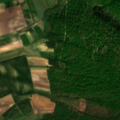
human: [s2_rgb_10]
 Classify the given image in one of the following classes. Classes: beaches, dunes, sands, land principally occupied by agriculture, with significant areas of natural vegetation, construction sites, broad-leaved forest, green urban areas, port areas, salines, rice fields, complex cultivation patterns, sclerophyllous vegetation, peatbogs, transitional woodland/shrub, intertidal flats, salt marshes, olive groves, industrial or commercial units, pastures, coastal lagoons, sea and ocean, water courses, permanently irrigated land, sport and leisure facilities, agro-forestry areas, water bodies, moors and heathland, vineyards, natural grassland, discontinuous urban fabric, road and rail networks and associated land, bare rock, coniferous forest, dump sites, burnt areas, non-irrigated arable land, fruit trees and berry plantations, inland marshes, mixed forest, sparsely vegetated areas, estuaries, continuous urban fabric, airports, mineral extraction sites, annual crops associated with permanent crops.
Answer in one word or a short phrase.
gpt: non-irrigated arable land, land principally occupied by agriculture, with significant areas of natural vegetation, broad-leaved forest